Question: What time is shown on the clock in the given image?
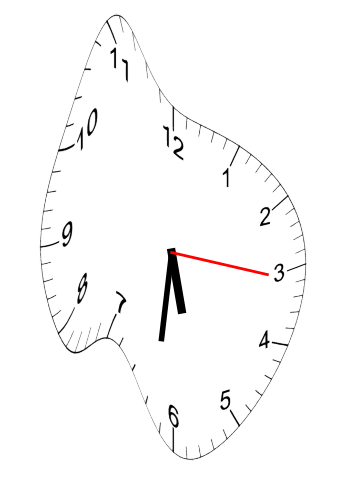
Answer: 05:31:16